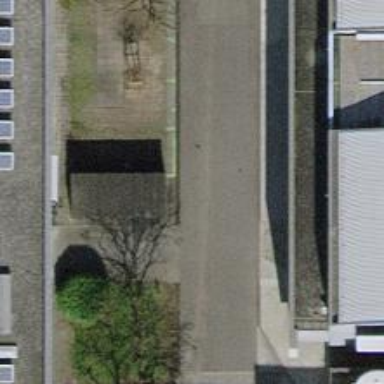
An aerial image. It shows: Bicycle parking facility.